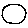
Label: circle